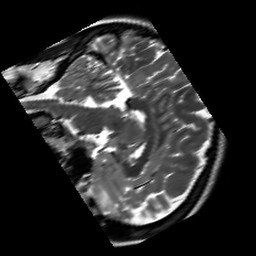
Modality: T2w
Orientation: sagittal
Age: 34
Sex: female
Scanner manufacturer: siemens
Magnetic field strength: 3 T
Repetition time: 7 s
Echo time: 0.09 s